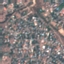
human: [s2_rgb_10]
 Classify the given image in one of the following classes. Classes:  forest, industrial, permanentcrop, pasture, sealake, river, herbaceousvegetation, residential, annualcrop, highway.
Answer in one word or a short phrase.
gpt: Residential